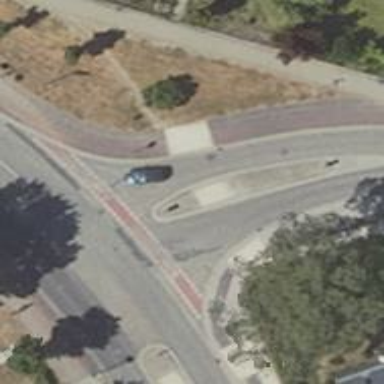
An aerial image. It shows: Crossing on the cycleway.